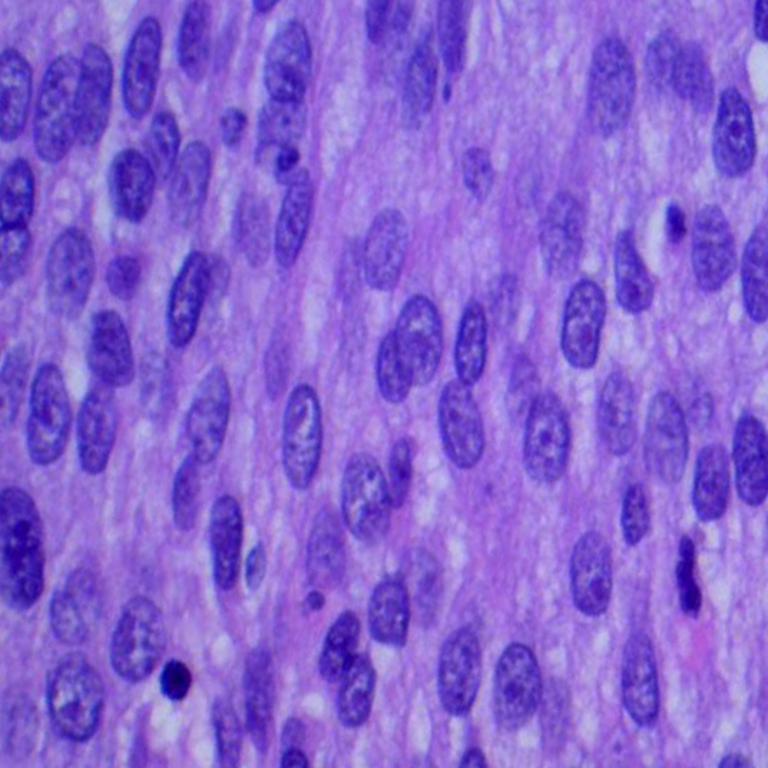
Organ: lung
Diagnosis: squamous carcinomas